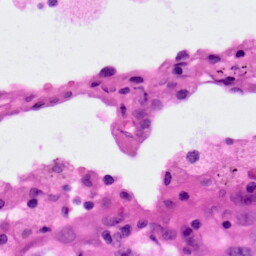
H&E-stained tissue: Lung